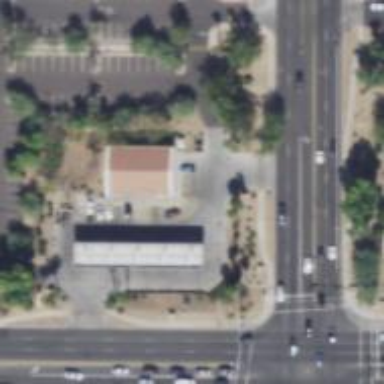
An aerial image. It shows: Convenience shop.